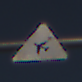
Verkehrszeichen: FlugbetriebRechts
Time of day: MorningAfternoon
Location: Outdoor (Special)
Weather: PartlyCloudy
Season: NotSpecified
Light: Natural